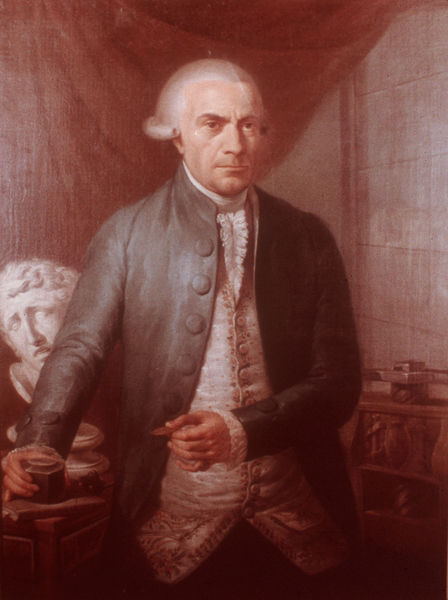
Titel: Portrait von Jerónimo Antonio Gil
Künstler: Rafael Ximeno y Planes
Schlagwörter: blau, dunkel, feder, gemälde, hand, kopf, mann, weiß, grün, braun, fenster, finger, getränk, grau, holz, marmor, zimmer, rot, hemd, jacke, wand, gesicht, halten, kragen, mensch, spitze, stehen, bildnis, herr, portrait, porträt, vorhang, öl, interieur, mantel, reich, adel, klassizismus, spitzen, england, locke, seide, statue, perücke, relief, schrift, mauer, ernst, büste, grimmig, rüsche, rüschen, knöpfe, fein, weste, künstler, tinte, wams, tintenfass, klassik, heroisch, tiegel, presse, wissenschaft, bildhauer, perrücke, mozart, pathos, rum, energisch, n, kassik, spitzenm, buchpresse, abstützten, dunked